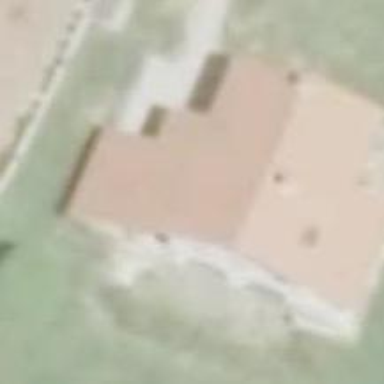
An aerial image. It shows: Simple house.